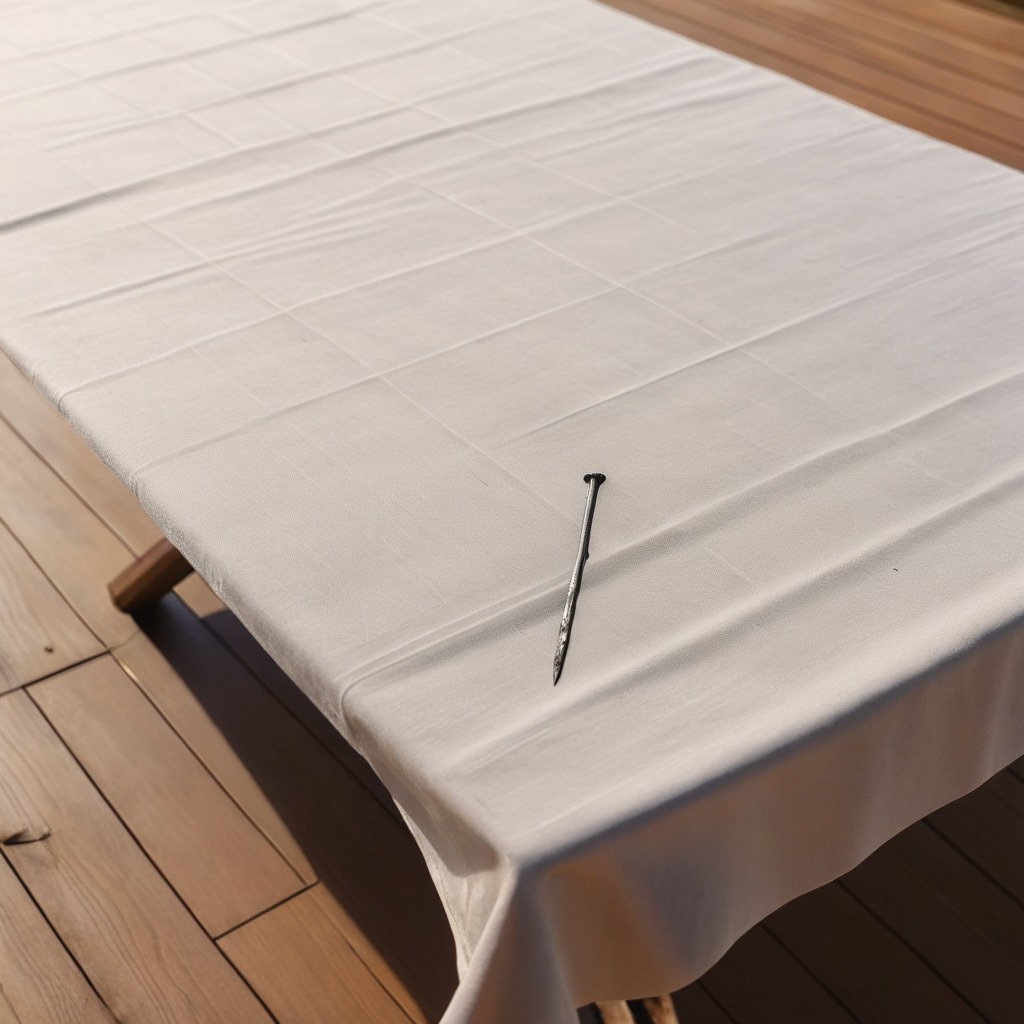
A nail is lying on a wooden table.